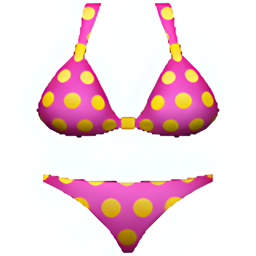
Name: bikini
Emoji: 👙
Group: Objects
Sub-group: clothing